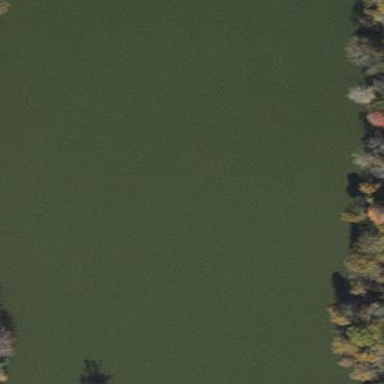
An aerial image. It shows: Serene pond surrounded by nature.